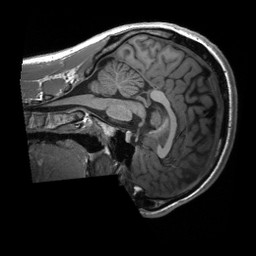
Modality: T1w
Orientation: sagittal
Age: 22
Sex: male
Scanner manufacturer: siemens
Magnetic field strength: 3 T
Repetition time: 2.3 s
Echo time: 0.00232 s